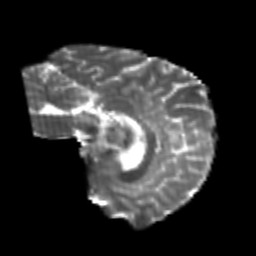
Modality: T2w
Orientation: sagittal
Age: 24
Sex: male
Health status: healthy
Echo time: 0.074 s